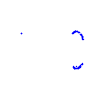
Particle: kaon